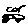
Label: car